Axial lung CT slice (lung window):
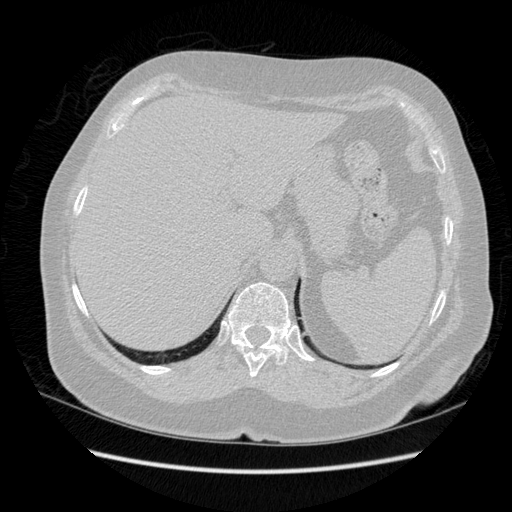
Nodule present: no